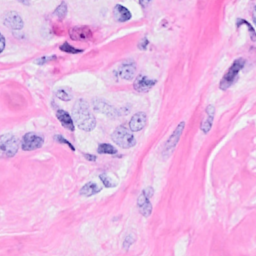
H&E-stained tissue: Breast